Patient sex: F
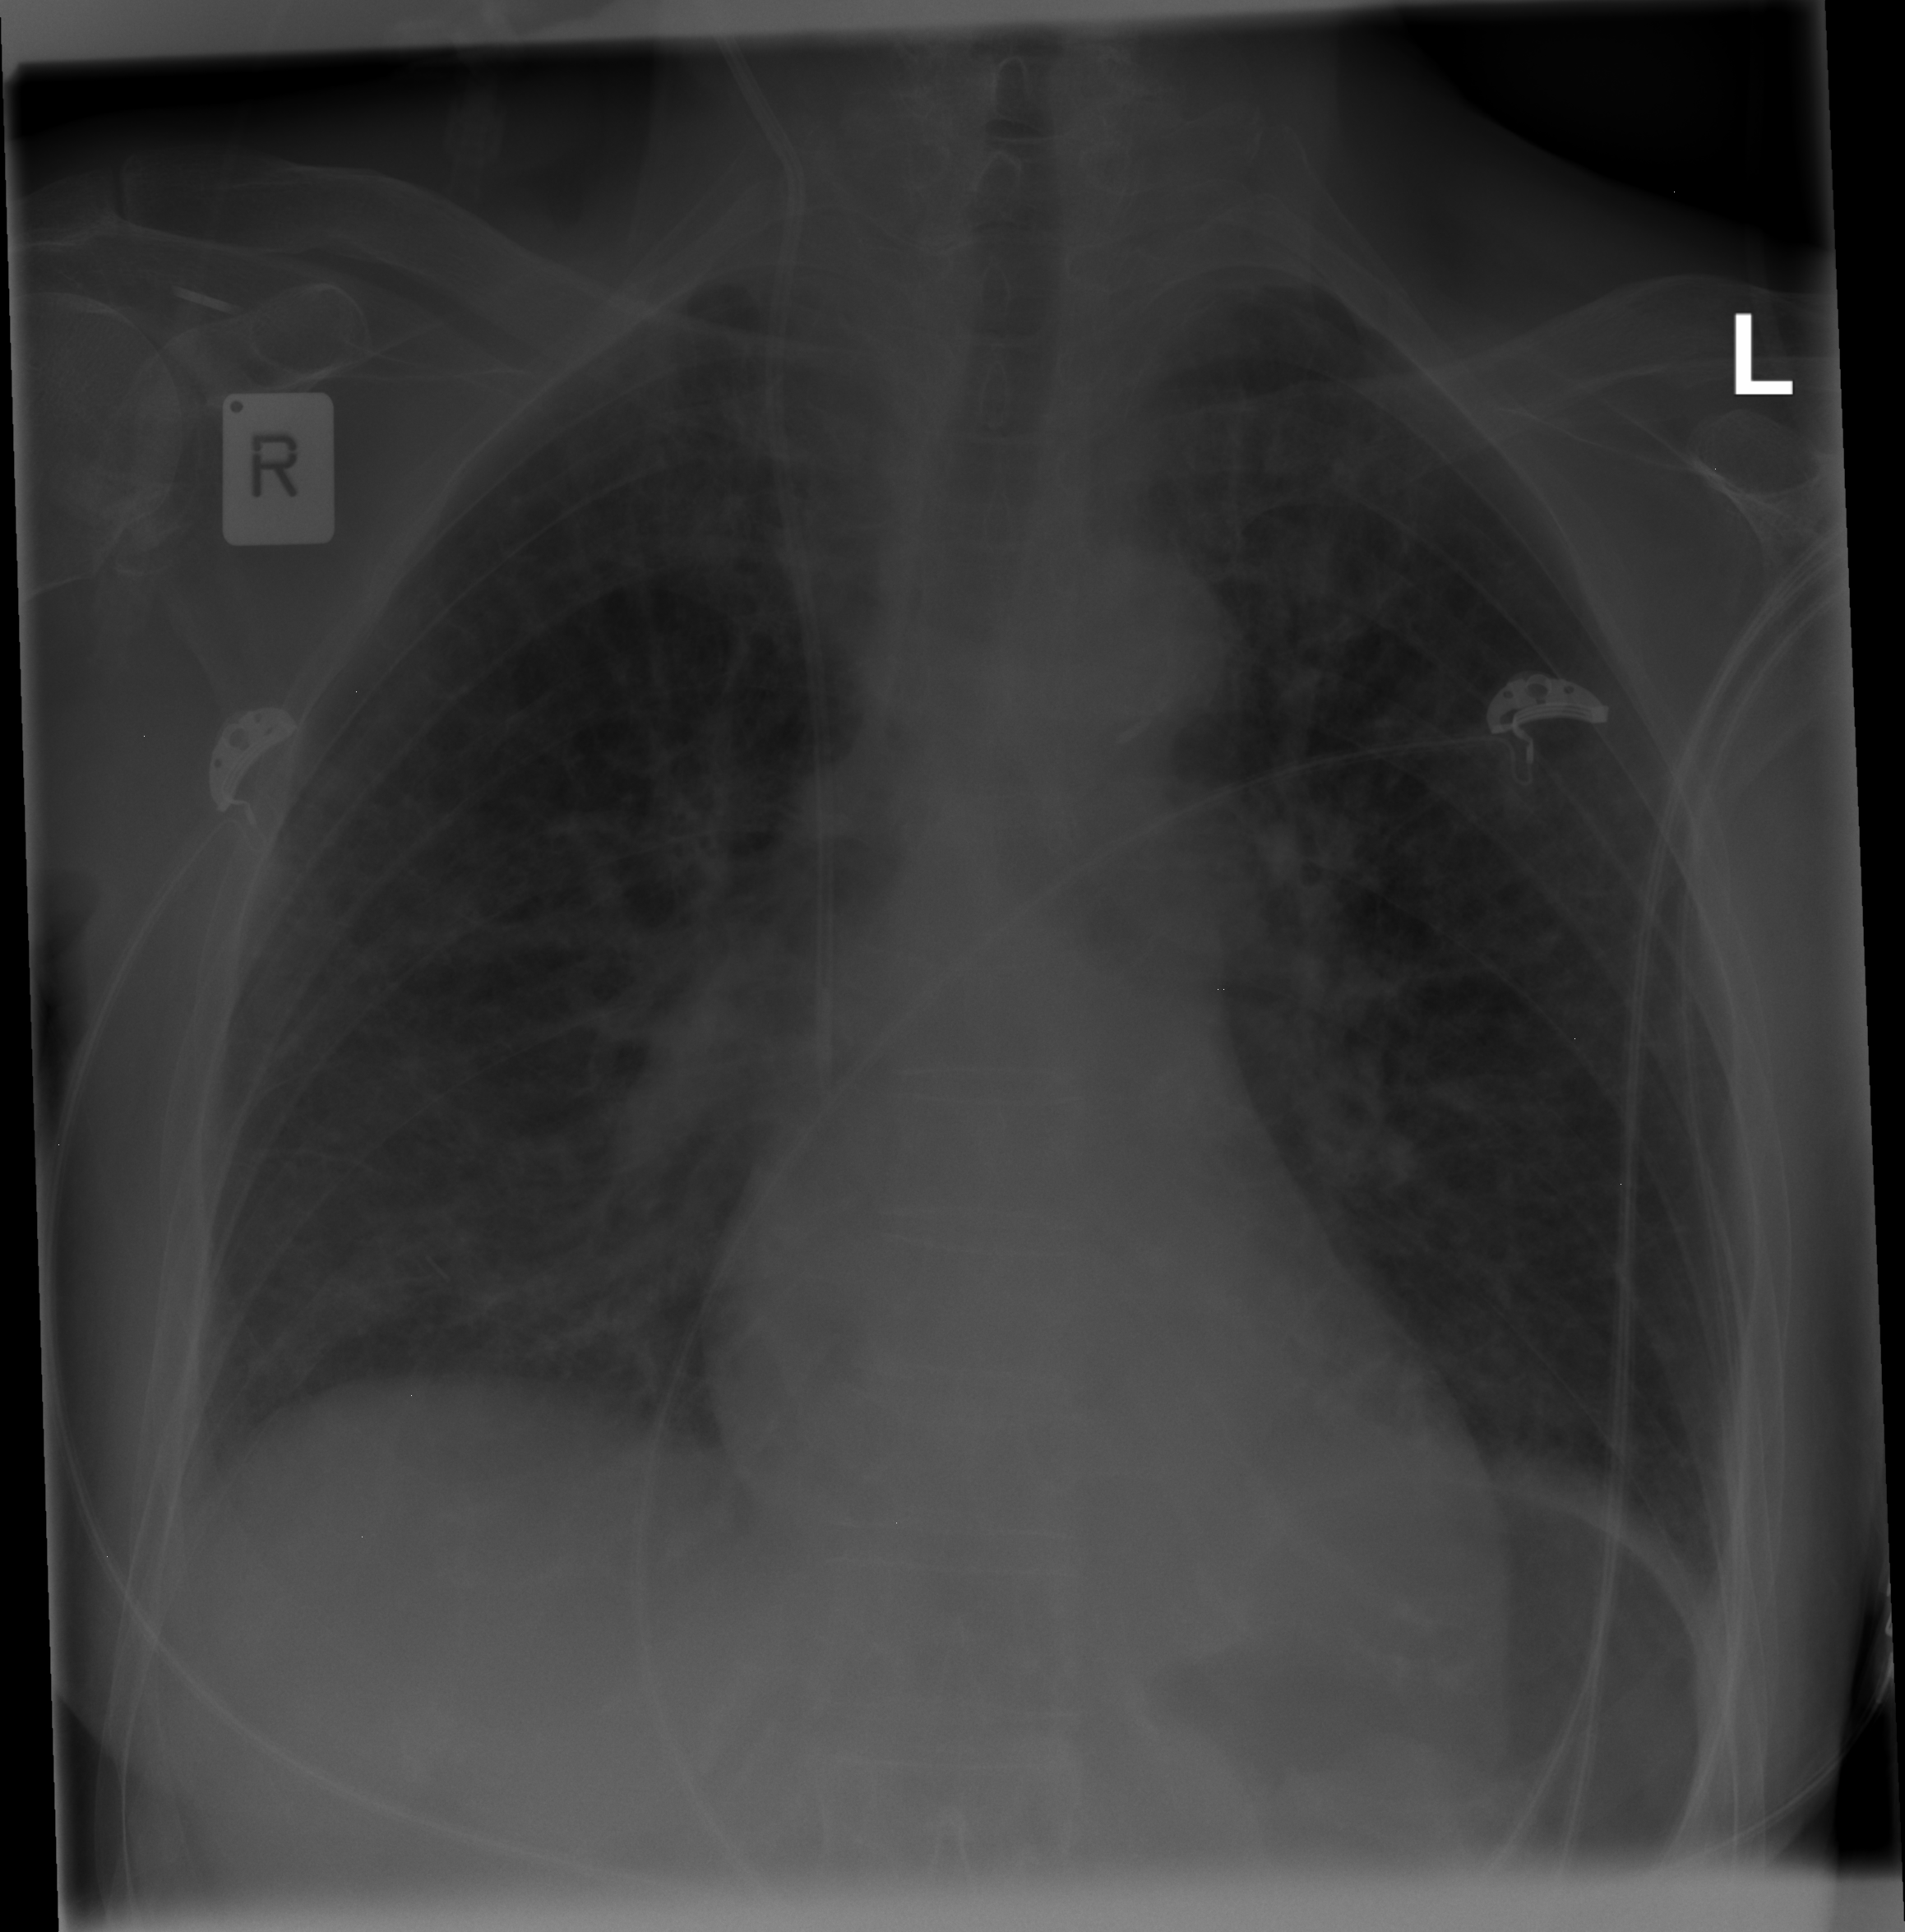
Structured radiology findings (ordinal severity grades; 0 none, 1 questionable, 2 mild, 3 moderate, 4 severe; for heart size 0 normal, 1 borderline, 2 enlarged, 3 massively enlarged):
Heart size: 0
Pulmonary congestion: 2
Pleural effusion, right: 0
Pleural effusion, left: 0
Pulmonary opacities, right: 0
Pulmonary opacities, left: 0
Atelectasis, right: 0
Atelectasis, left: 0